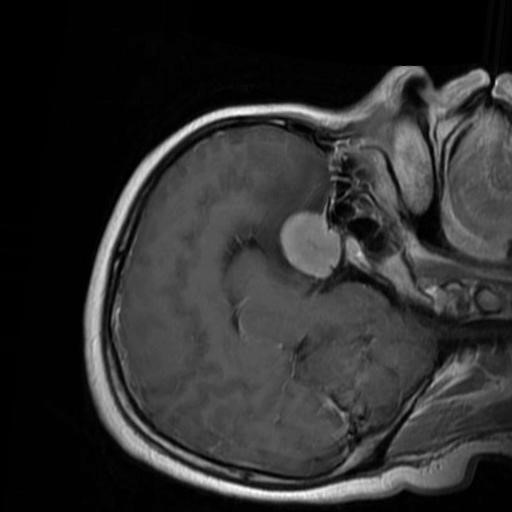
Label: brain_menin